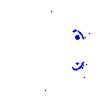
Particle: pion